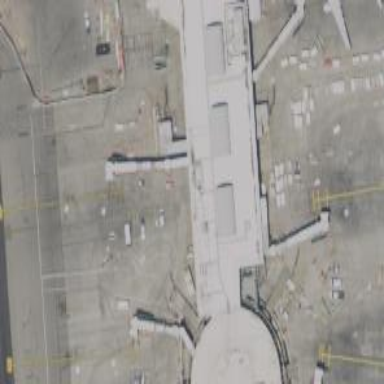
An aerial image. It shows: Airport gate.